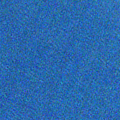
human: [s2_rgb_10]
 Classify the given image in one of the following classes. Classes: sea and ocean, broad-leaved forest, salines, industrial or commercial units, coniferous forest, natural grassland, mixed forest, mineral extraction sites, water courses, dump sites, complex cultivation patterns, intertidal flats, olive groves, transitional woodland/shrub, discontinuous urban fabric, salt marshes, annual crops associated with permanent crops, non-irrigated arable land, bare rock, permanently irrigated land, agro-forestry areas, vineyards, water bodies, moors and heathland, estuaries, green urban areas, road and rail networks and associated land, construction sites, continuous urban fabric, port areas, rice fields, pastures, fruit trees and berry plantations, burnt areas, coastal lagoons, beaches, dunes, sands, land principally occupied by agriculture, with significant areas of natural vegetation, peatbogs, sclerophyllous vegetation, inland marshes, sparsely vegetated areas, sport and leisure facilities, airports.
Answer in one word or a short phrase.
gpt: sea and ocean